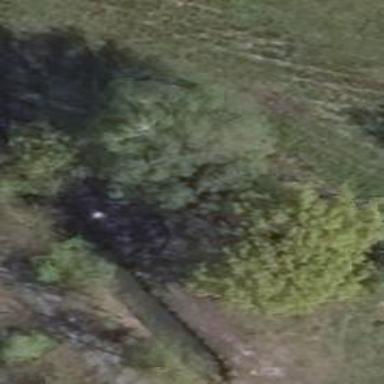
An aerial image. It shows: Deciduous broadleaved tree.